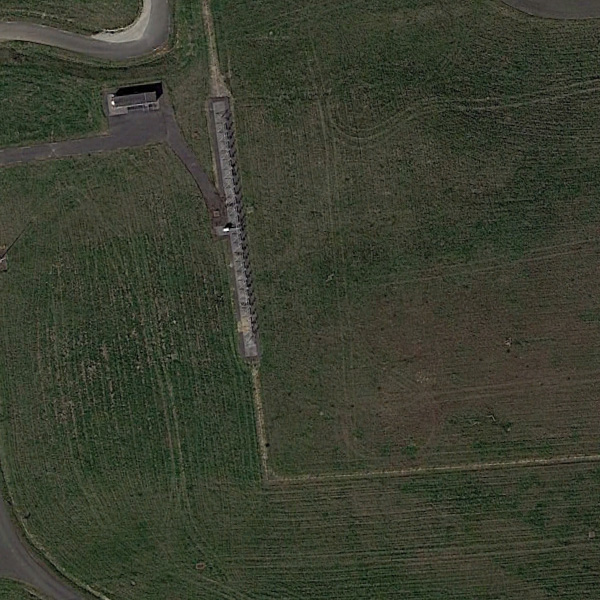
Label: Meadow